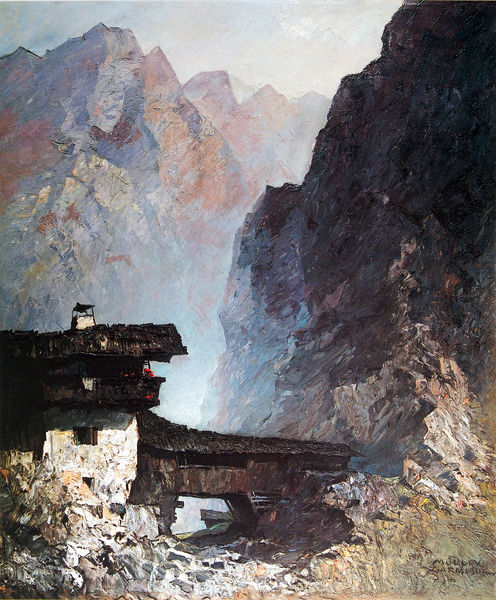
Titel: Im Hochtal
Künstler: Oskar Mulley
Standort: Garmisch-Partenkirchen
Institution: Galerie Pritschow
Schlagwörter: berg, blau, dunkel, felsen, gemälde, himmel, schatten, wasser, weiß, wolken, aquarell, fluss, grün, landschaft, blumen, braun, fenster, grau, hell, holz, licht, schwarz, tür, ölbild, dach, gebäude, gras, haus, rot, wolke, malerei, architektur, stein, steine, signatur, öl, bach, einsamkeit, häuser, hügel, mühle, natur, brücke, einsam, hütte, sonne, realismus, tal, genre, kamin, schornstein, balkon, gischt, schrift, sommer, ansicht, bogen, naturalismus, perspektive, berge, fels, gebirge, gipfel, dunst, nebel, alm, geröll, massiv, schlucht, dampf, steg, kühle, verfall, übergang, alpen, wasserlauf, loch, bauernhaus, stall, wildnis, esse, verfallen, bergmassiv, holzdach, schwatz, alb, schroffheit, gebirgshütte, holzbrück